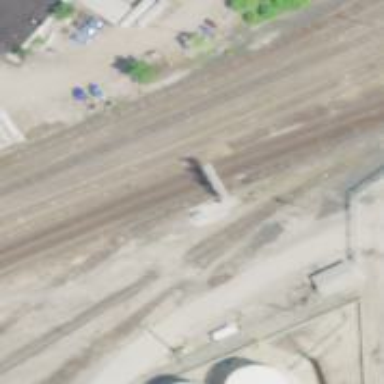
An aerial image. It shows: Railway siding with rails.